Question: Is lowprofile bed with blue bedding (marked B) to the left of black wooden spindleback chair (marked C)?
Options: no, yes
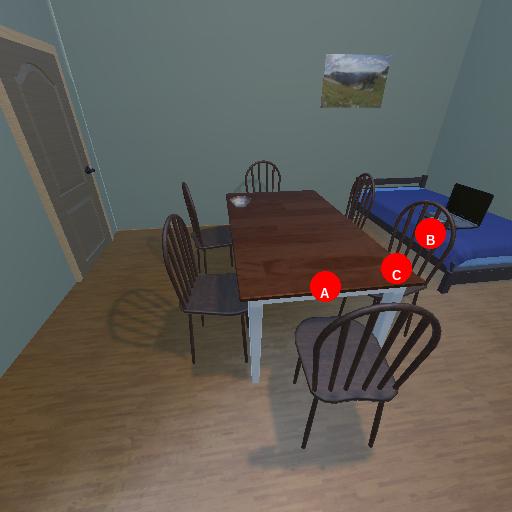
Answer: no